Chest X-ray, PA view. Patient: 53 years old, sex M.
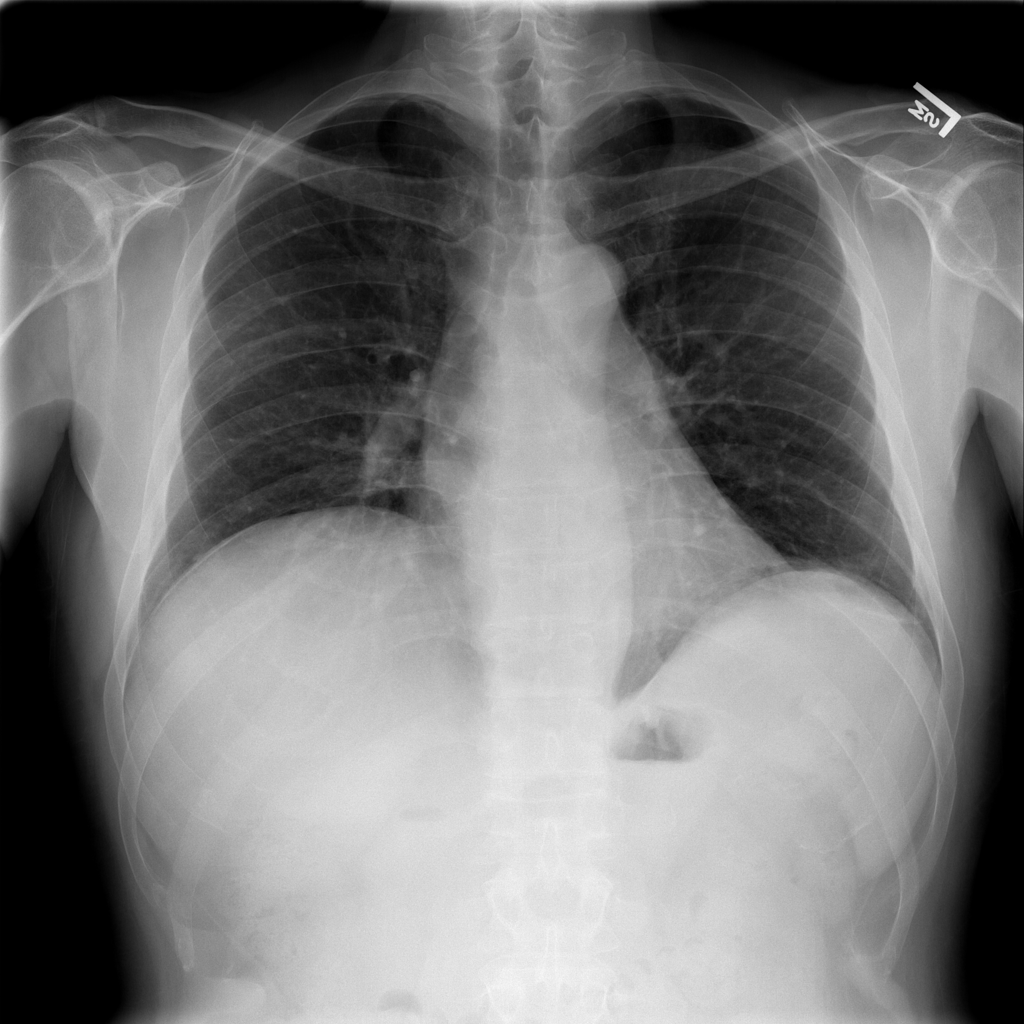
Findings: Atelectasis